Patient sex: M
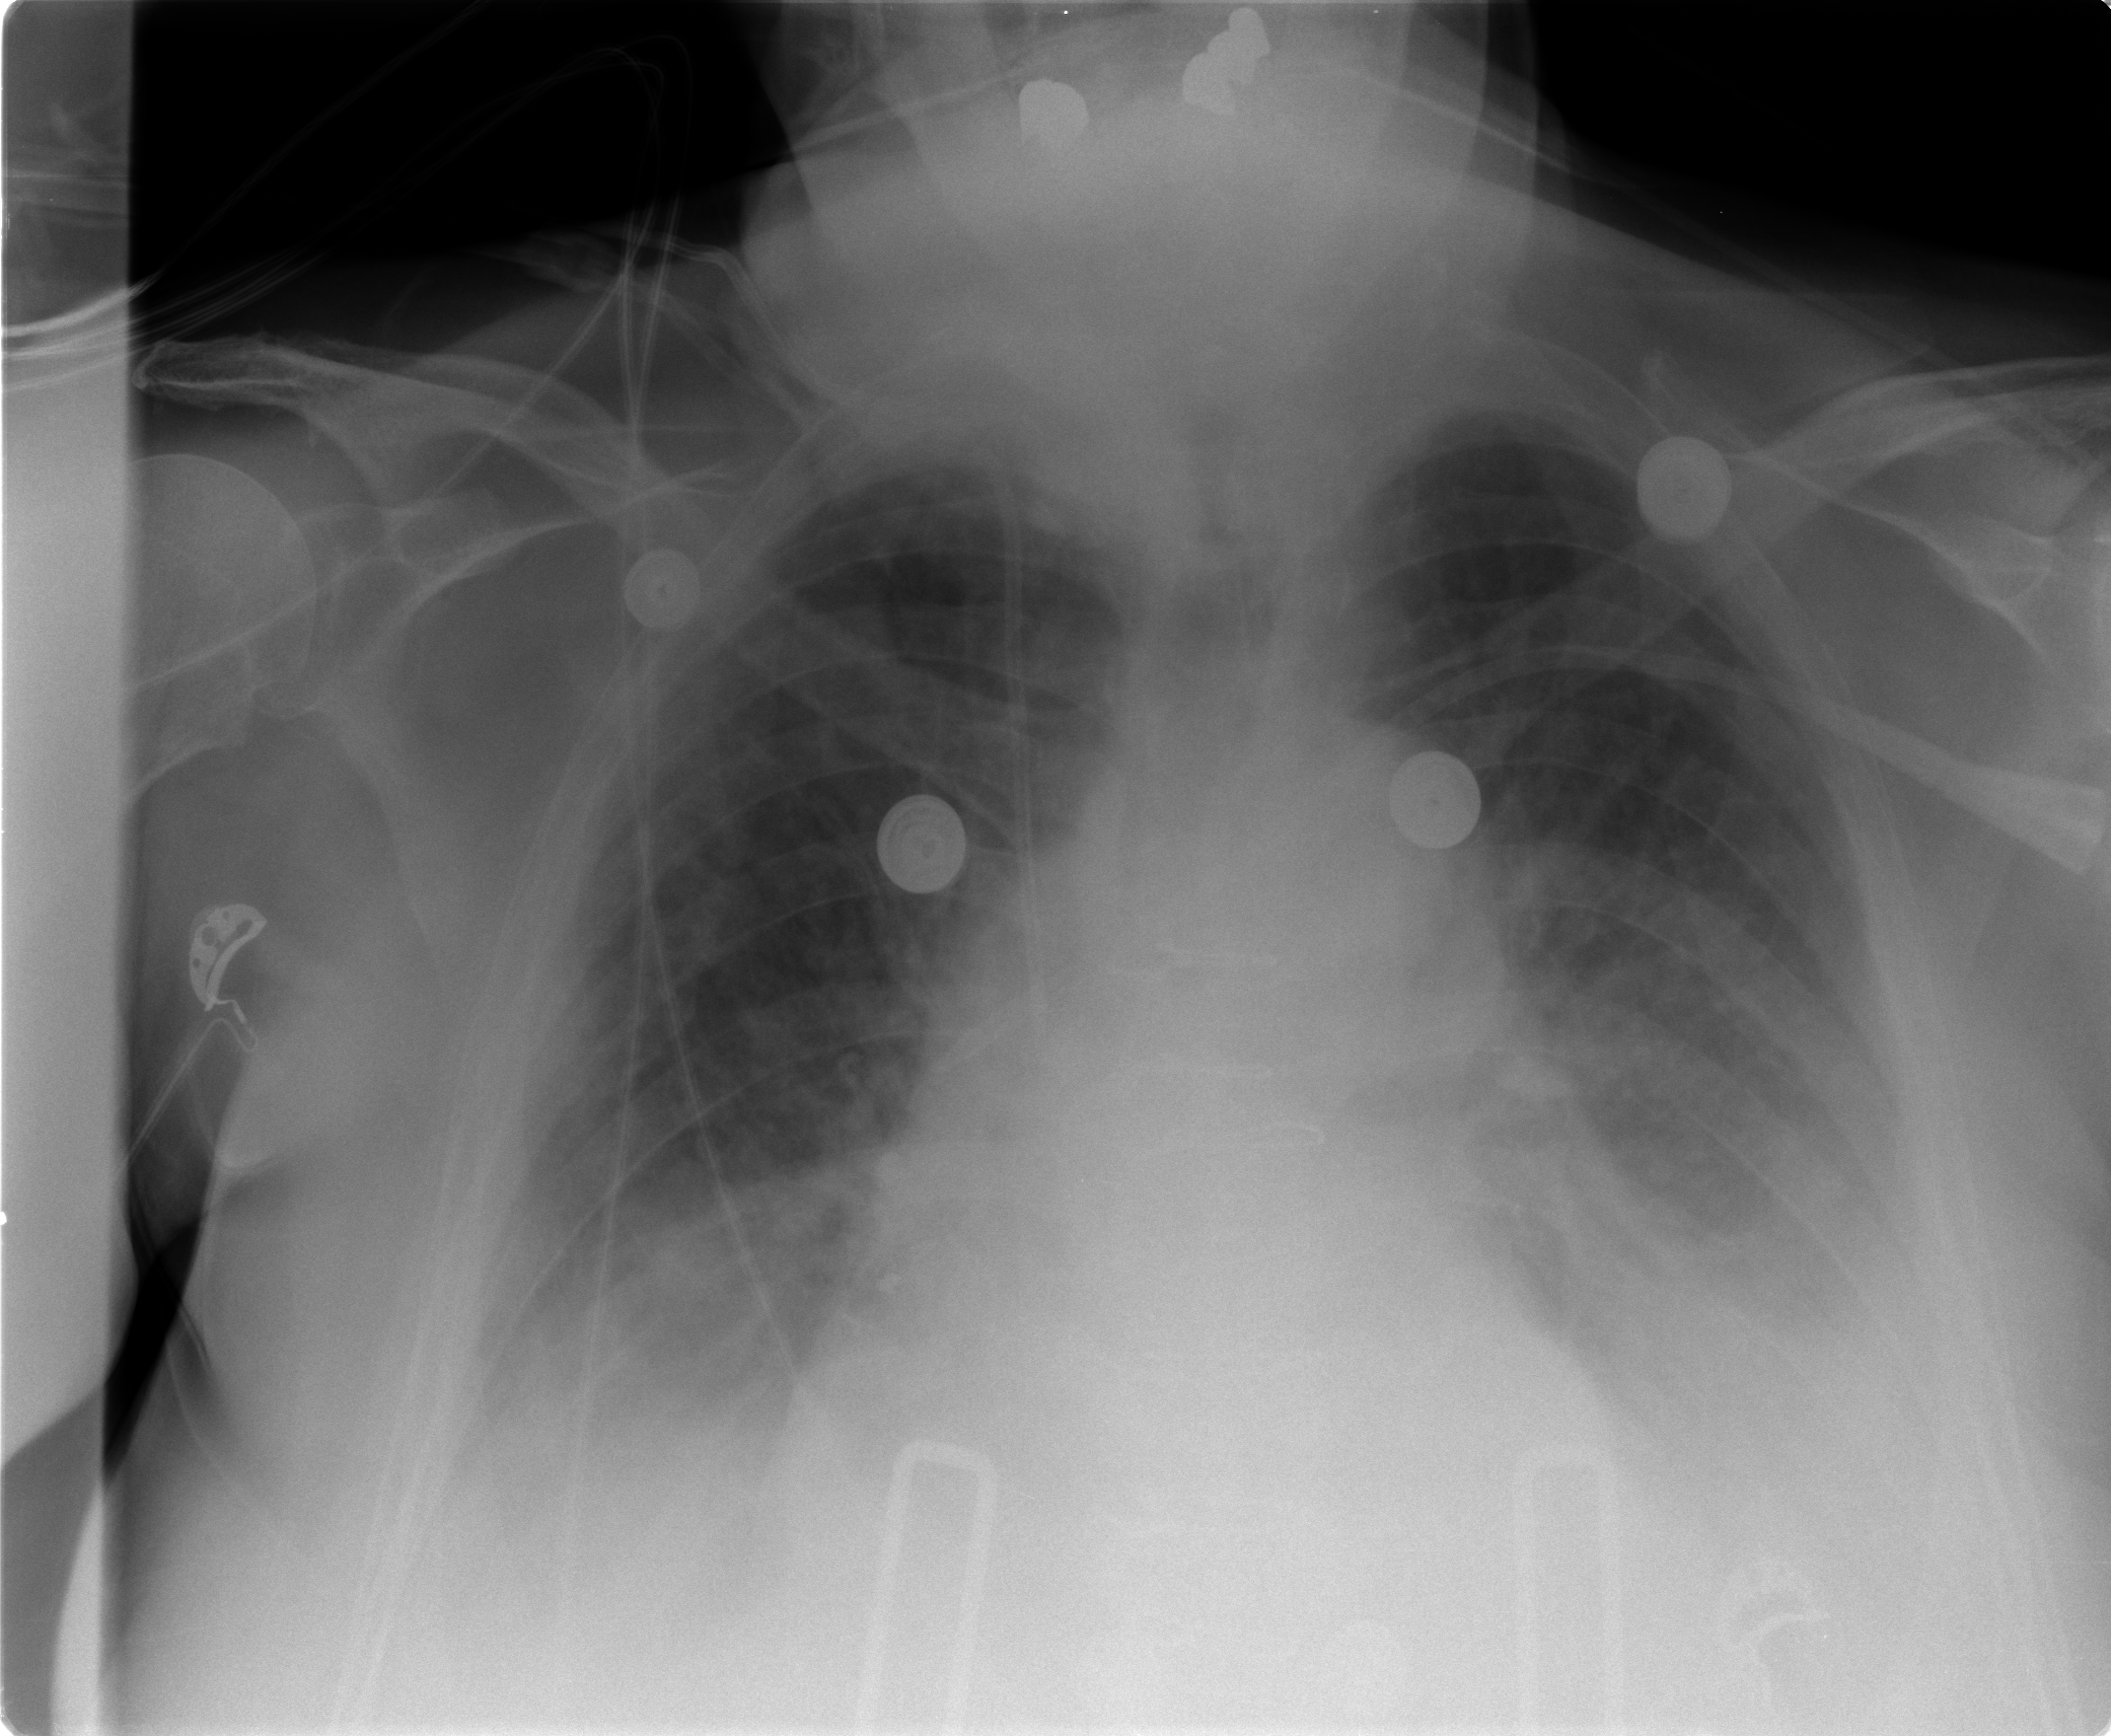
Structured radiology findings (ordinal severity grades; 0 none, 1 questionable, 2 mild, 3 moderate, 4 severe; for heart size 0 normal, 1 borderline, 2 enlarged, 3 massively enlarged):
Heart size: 2
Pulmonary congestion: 2
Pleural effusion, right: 2
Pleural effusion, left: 2
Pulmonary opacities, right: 0
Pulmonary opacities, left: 0
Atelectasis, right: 2
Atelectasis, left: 2